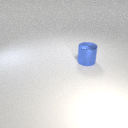
large blue metal cylinder